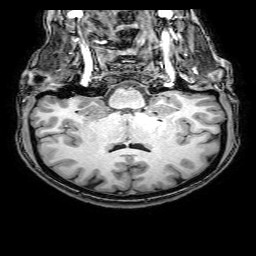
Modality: T1w
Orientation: sagittal
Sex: female
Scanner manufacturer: philips
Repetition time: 0.008147 s
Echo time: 0.00373 s